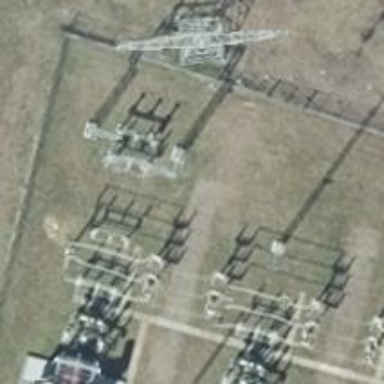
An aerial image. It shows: Power line with three cables.